Current action and preconditions to check: trajectory_clear

Your task: For each precondition in the list above, predict whether it will hold at this action.

Consider the current scene as observed from the mobile robot's camera, and analyze the predicted future states of all dynamic agents (e.g., people, animals, vehicles, or any moving entities) within the NEXT SECOND.

IMPORTANT: Only answer "very likely" if you are absolutely certain—based on strong, clear evidence—that a dynamic agent will violate the precondition in the predicted future state. Do NOT answer "very likely" for unlikely, ambiguous, or low-probability risks.

Ask yourself for each precondition: Is there a high probability, with clear and convincing evidence, that the predicted future states of any dynamic agent will interfere with the predicted future state of the currently executing action within the NEXT SECOND, causing that precondition to fail?

Assess the risk level based on these predictions. Use "likely" or "very likely" if motions create a clear risk of interference.

Use "neutral" or "improbable" if agents are nearby but their predicted paths are clearly diverging or non-conflicting.

Failure Risk Categories: "very improbable", "improbable", "neutral", "likely", "very likely"

Answer Format: Output ONLY the probability_of_failure value from these categories: "very improbable", "improbable", "neutral", "likely", "very likely"

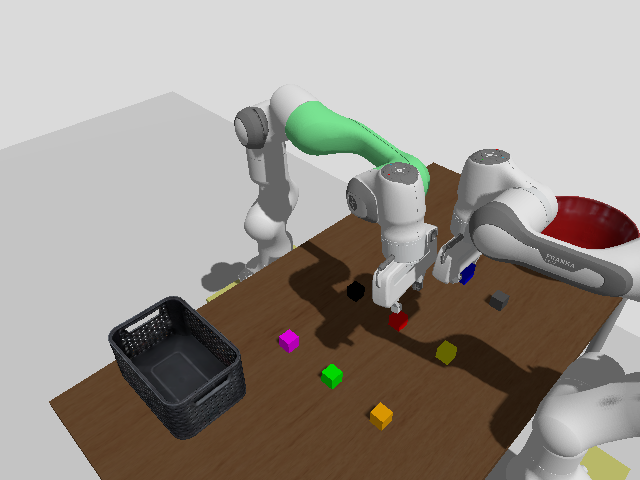

Answer: likely